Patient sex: M
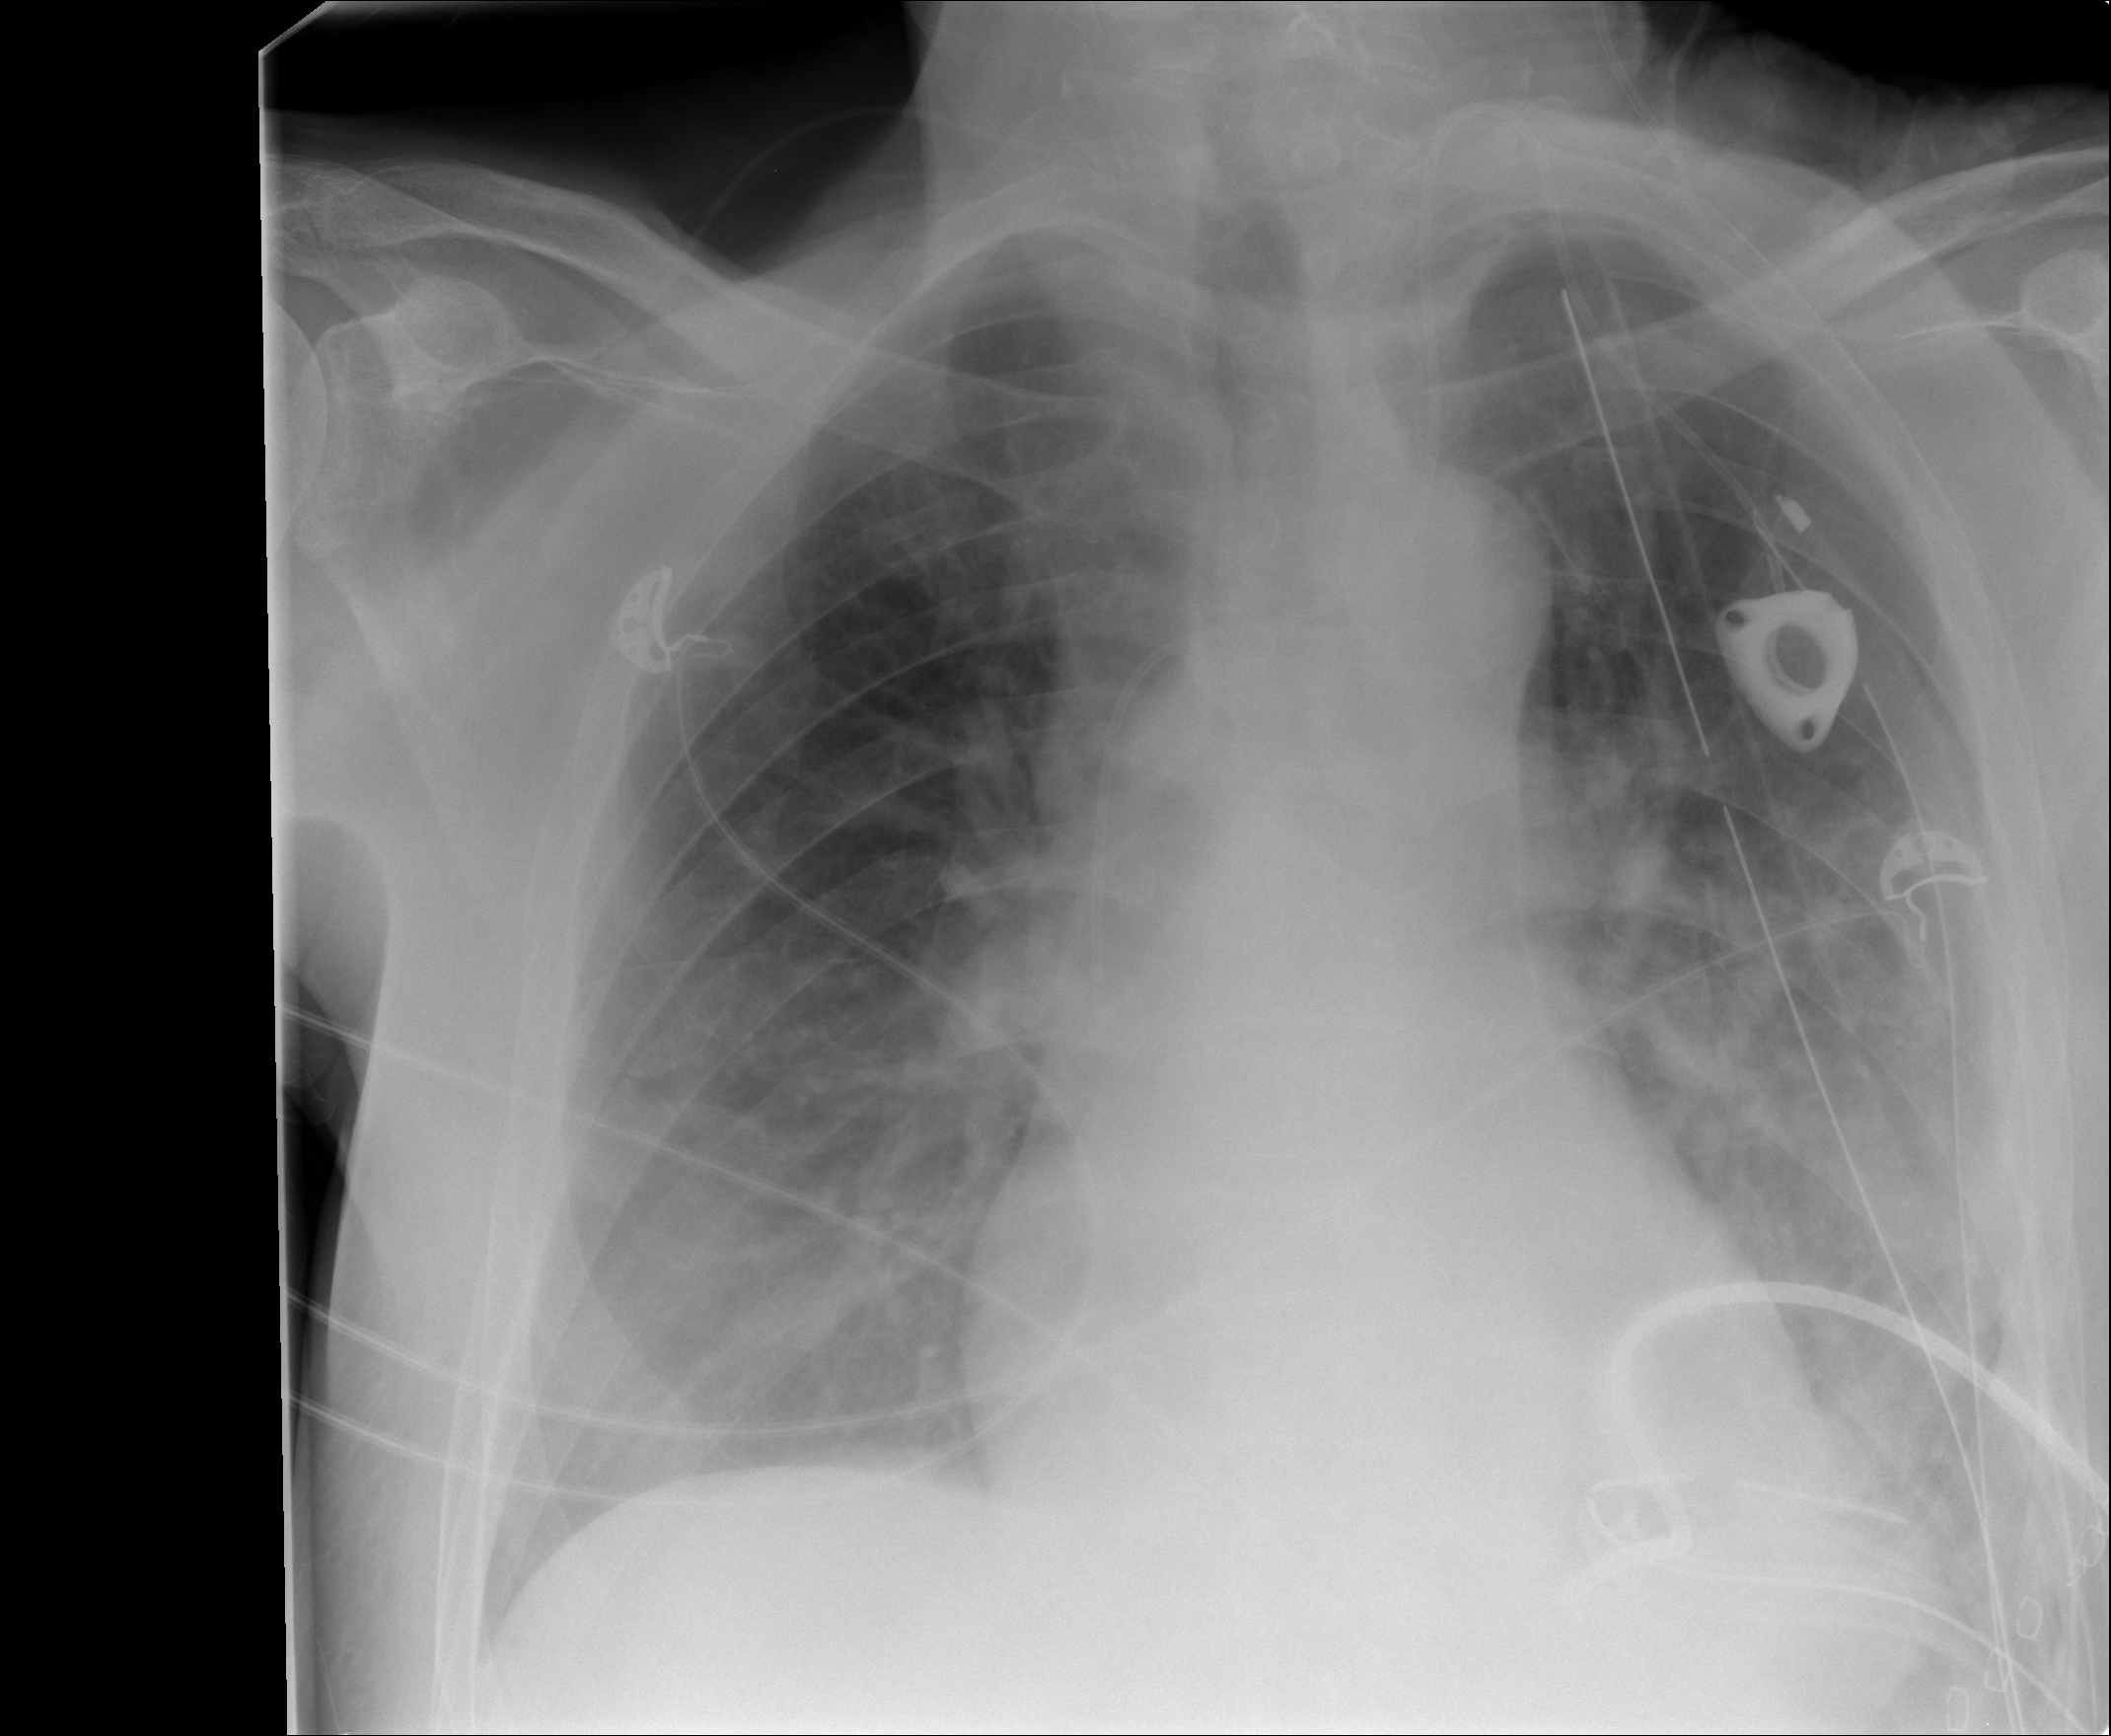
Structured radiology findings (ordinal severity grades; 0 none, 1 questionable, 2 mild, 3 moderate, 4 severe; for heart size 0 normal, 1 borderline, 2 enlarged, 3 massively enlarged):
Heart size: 1
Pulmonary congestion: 1
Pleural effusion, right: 0
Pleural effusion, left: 2
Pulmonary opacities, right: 1
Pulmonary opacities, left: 3
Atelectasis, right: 0
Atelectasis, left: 3